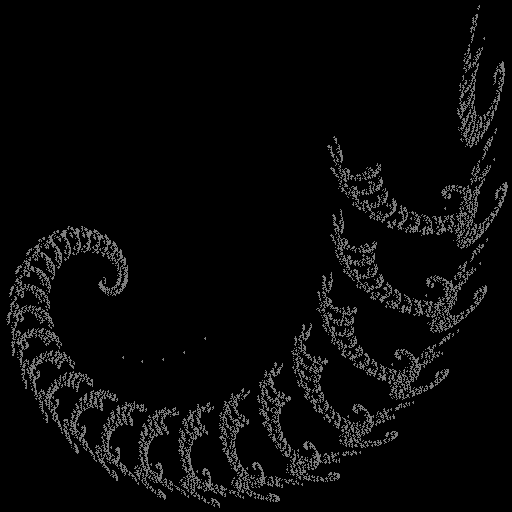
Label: octopuslegs